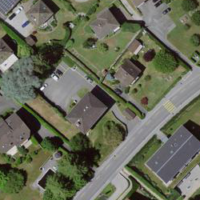
EUNIS habitat code: 55
Species observed at this site:
Sceliphron caementarium